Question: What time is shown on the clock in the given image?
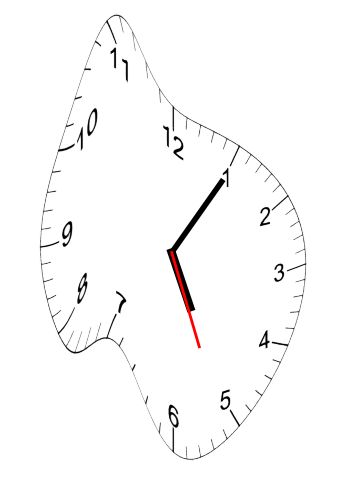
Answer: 05:05:26